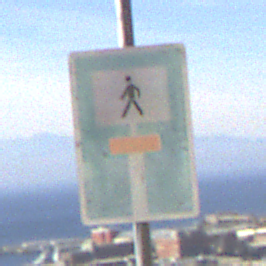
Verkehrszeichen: SackgasseFussgaengerDurchlaessig
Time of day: MorningAfternoon
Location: Outdoor (RoadRail)
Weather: PartlyCloudy
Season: NotSpecified
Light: Natural